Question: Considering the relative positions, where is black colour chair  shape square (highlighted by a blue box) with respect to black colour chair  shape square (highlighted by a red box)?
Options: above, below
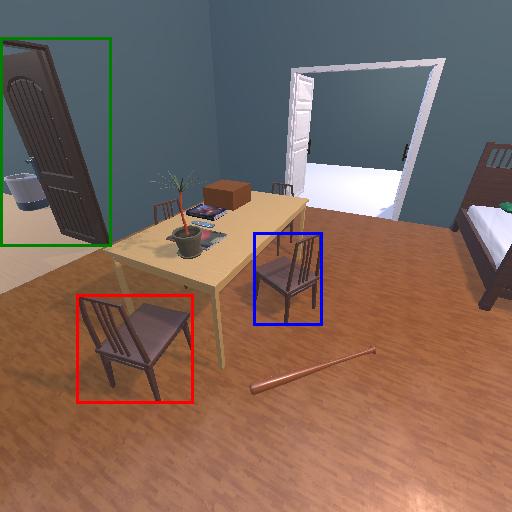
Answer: above